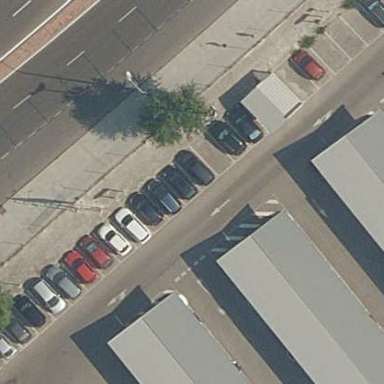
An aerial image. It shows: Carport building.